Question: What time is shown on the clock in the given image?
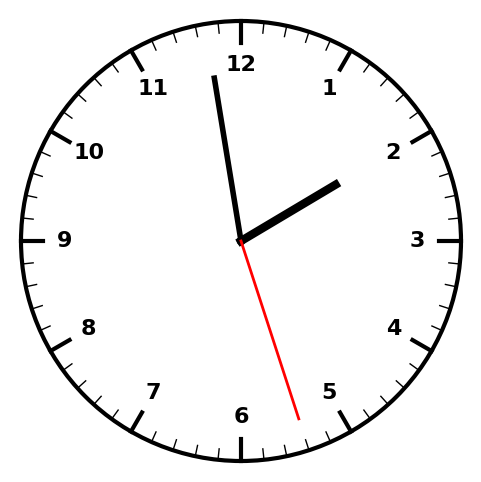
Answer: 01:58:27